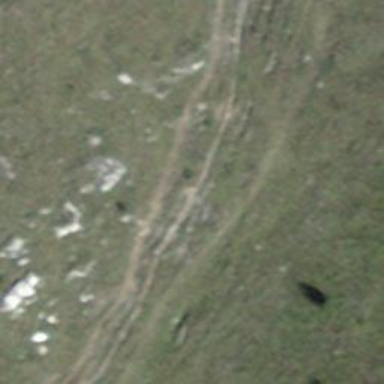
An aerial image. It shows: Dirt path.